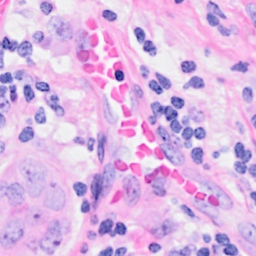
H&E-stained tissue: Breast